Aerial crown-view tile of a tropical tree (Barro Colorado Island, Panama), acquired 20250512:
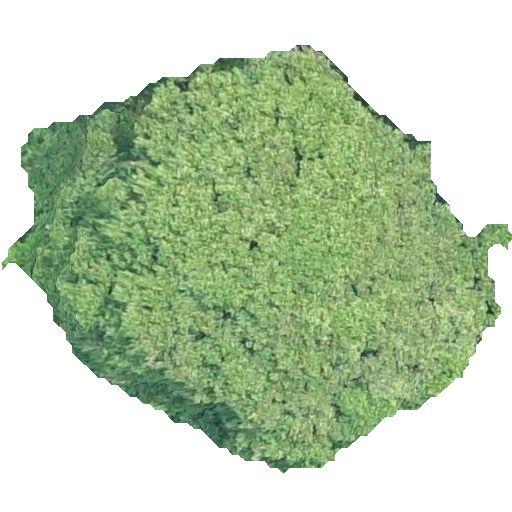
Species: Prioria copaifera
GBIF accepted scientific name: Prioria copaifera
Crown area: 204.372 m²